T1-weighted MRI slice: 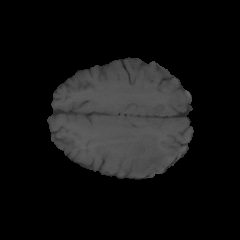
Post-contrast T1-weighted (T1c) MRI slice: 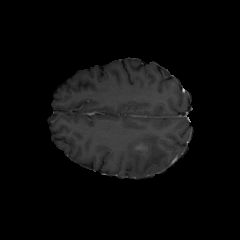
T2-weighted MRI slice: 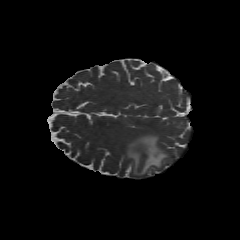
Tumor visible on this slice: yes